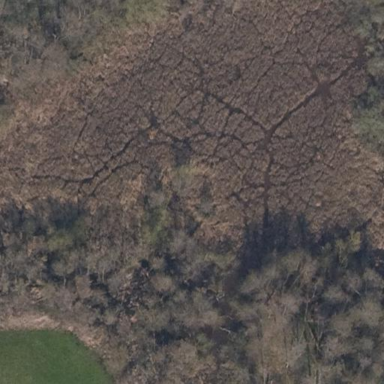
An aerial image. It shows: Bog wetland.